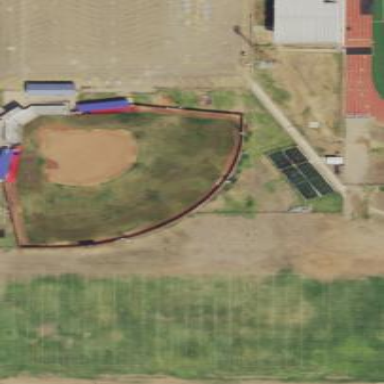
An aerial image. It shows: Baseball pitch for leisure and sports activities.